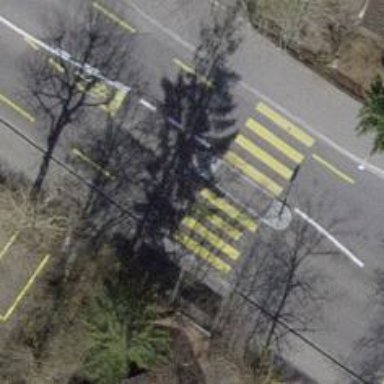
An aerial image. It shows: Marked crossing on the road.